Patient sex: F
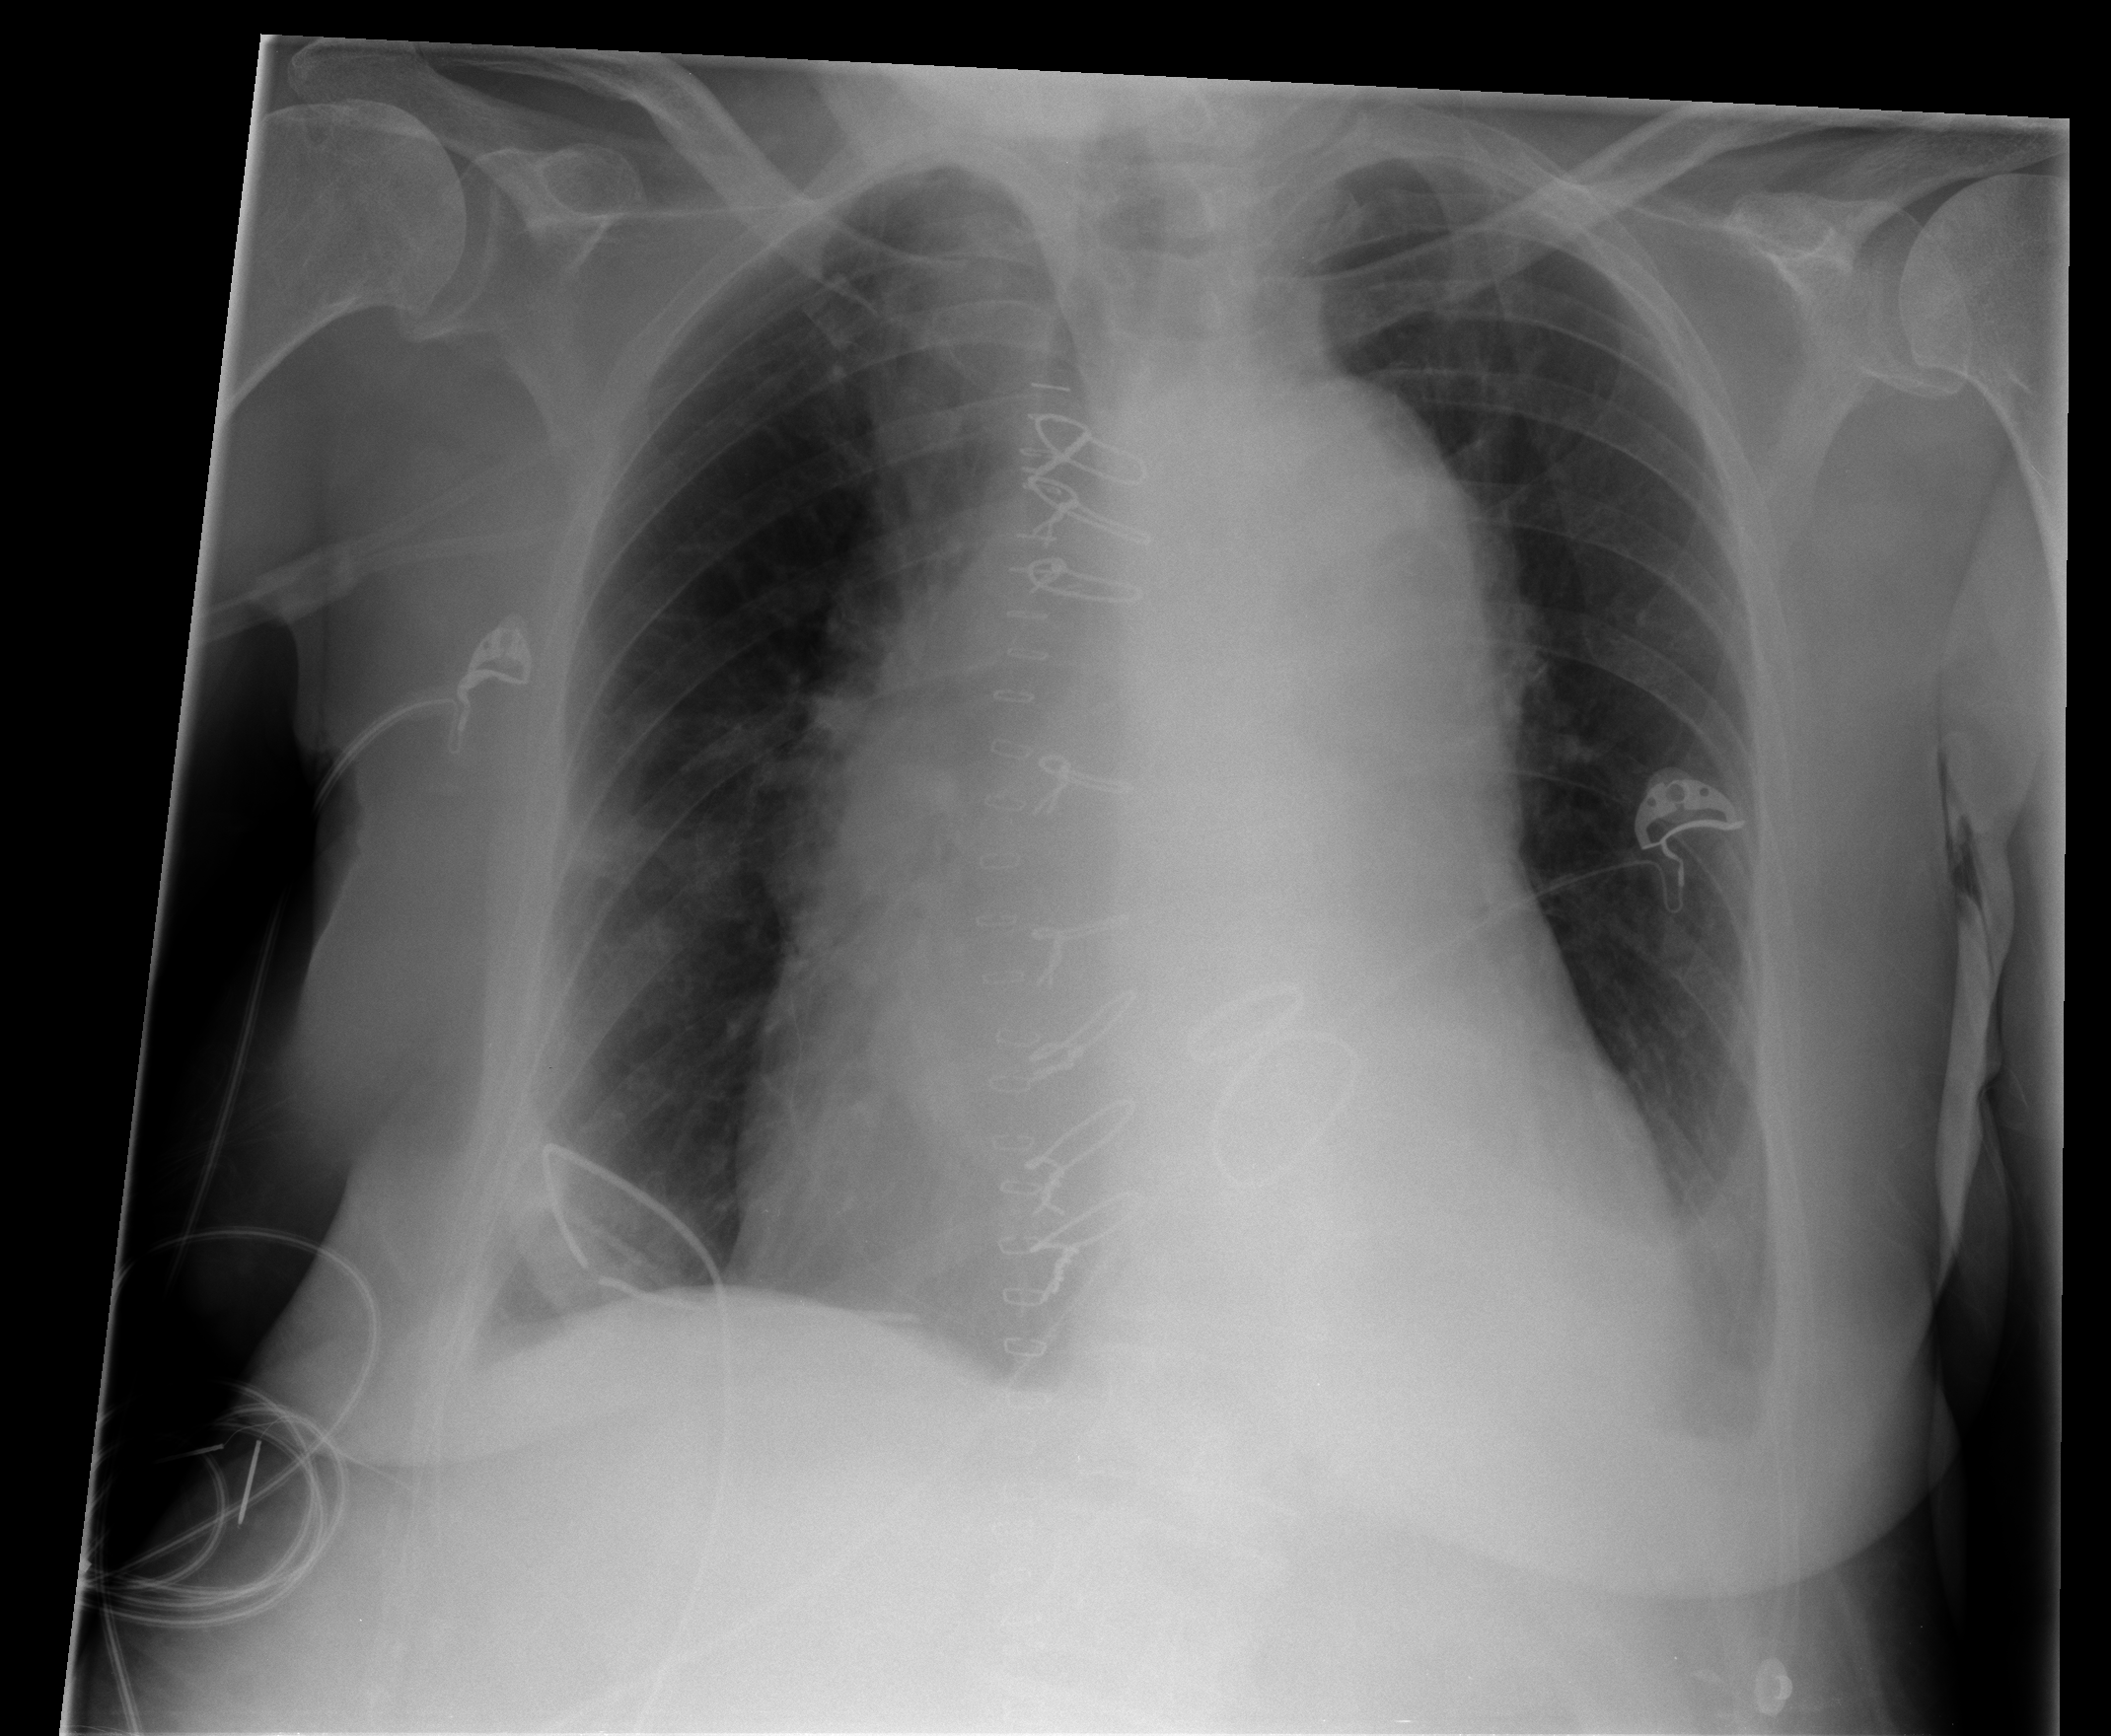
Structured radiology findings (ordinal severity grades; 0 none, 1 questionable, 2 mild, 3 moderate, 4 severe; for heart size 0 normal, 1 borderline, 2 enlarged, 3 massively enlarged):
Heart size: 2
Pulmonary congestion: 1
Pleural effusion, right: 0
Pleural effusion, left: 2
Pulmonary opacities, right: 0
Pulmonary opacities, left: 0
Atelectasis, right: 0
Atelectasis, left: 0